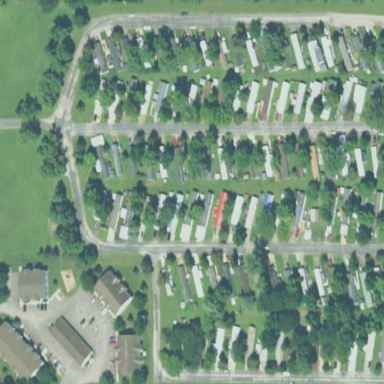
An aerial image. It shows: Trailer park area with amenities.